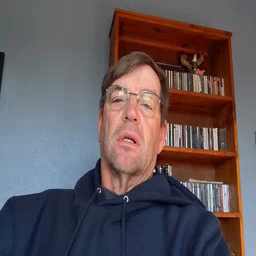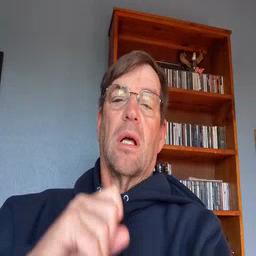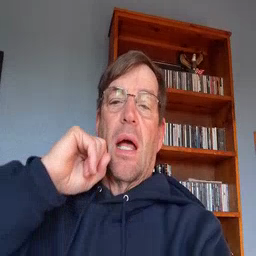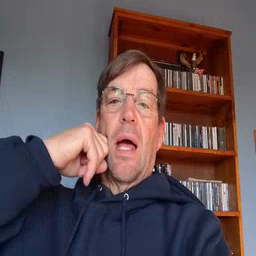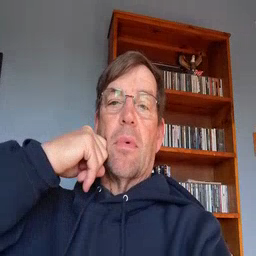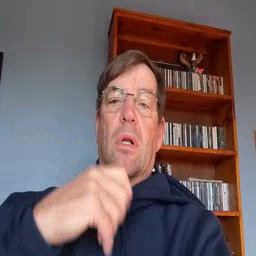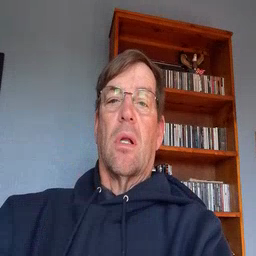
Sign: apple